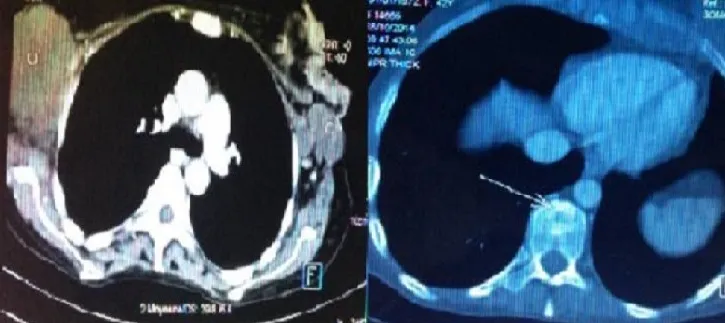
CT scan showed a contralateral breast progression and apparition bone metastatsis at D10.
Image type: radiology (ct)